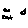
Label: cat